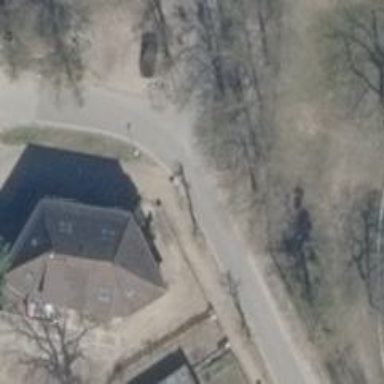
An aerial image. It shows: Residential road with separate asphalt sidewalk.